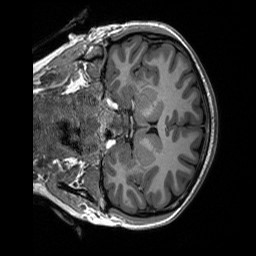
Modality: T1w
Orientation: coronal
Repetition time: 8 s
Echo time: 0.066 s